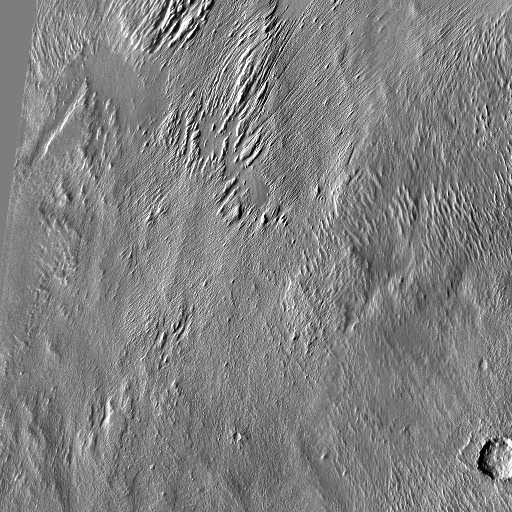
Crater classes present: Background, Other, Buried